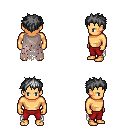
a pixel art fantasy rpg character, male body template, human, tanned skin, gray tattered cape, red pants, gray bedhead hairstyle, four views (front, back, left, right), 2x2 character sprite sheet, small pixel art, hard edges, no anti-aliasing